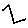
Label: zigzag